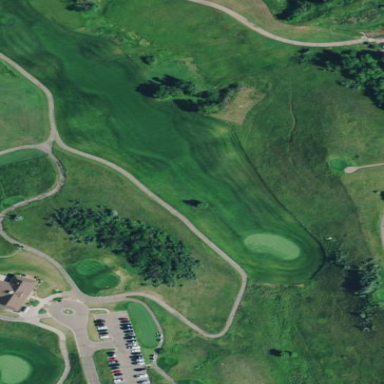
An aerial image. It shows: Rough grassy area used for golf.